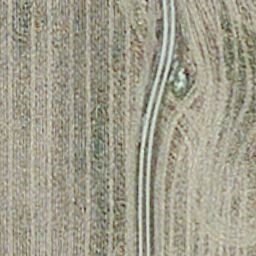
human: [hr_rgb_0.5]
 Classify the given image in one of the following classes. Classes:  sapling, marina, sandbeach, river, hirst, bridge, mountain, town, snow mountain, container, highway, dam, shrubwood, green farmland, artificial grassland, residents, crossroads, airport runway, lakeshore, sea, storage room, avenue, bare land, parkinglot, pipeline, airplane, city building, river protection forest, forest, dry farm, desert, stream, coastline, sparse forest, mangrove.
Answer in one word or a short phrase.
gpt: dry farm